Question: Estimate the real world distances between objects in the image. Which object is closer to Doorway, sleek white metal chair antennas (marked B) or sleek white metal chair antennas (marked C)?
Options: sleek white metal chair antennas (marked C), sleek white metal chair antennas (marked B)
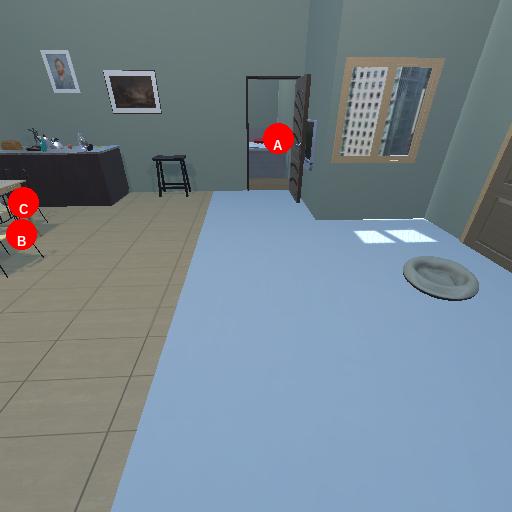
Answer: sleek white metal chair antennas (marked C)